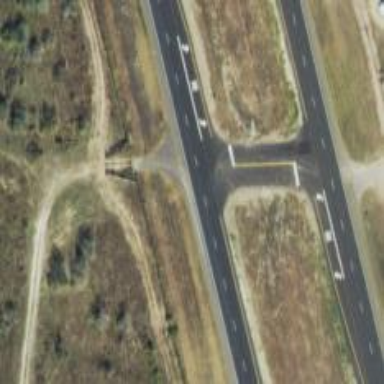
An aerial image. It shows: Trunk link highway.